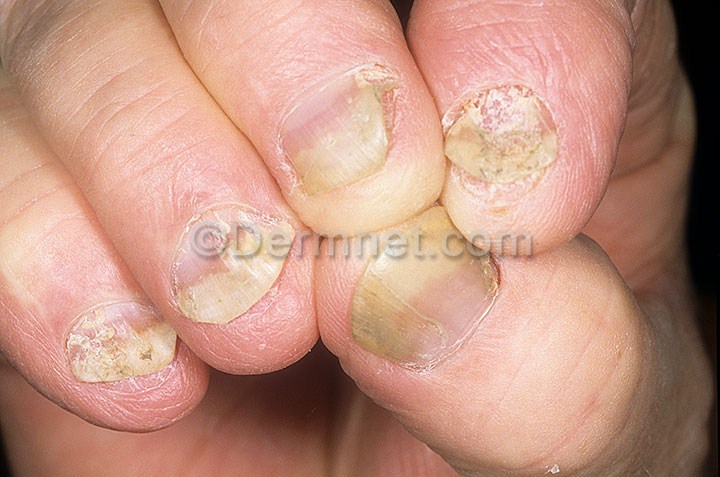
Disease: Psoriasis pictures Lichen Planus and related diseases